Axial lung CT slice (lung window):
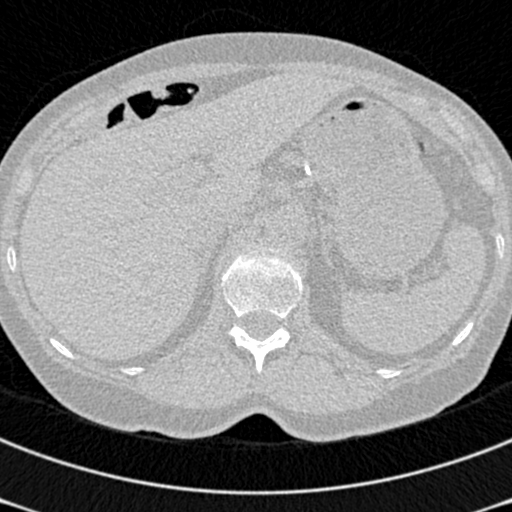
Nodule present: no